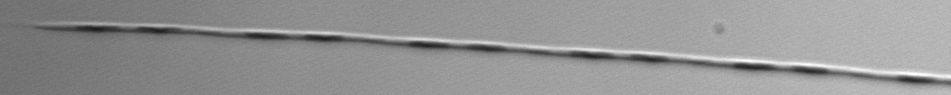
Label: Pseudo-nitzschia